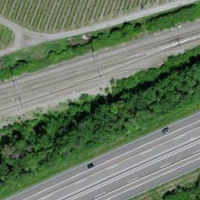
EUNIS habitat code: 57
Species observed at this site:
Campanula thyrsoides